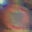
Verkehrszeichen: Geschwindigkeit70
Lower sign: ZeitangabenMitBeschraenkungAufWochentage9
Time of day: Night
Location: Outdoor (Suburban)
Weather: Clear
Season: NotSpecified
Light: Artificial